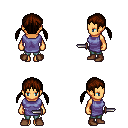
a pixel art fantasy rpg character, female body template, human, tanned skin, chain tabard jacket, teal pants, brown twin-tailed hairstyle, brown shoes, dagger, four views (front, back, left, right), 2x2 character sprite sheet, small pixel art, hard edges, no anti-aliasing